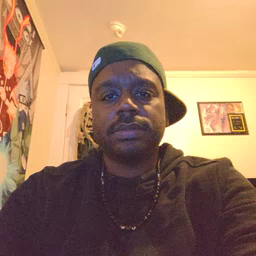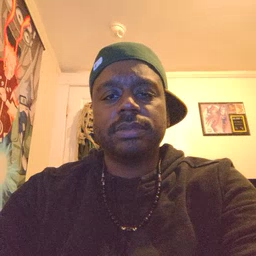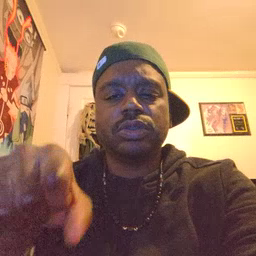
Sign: shoe